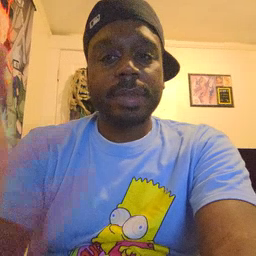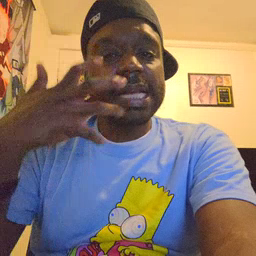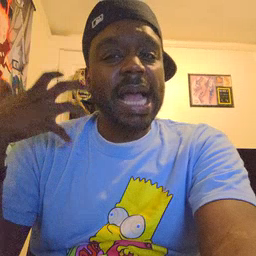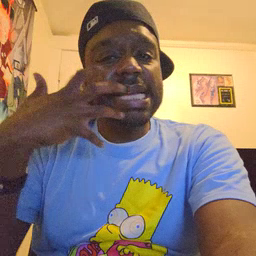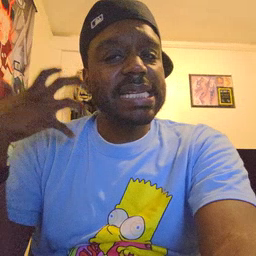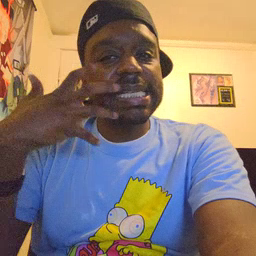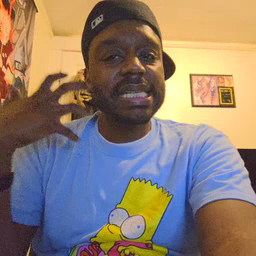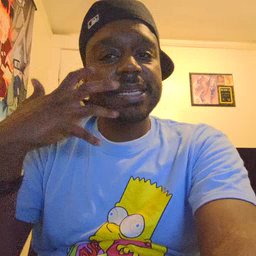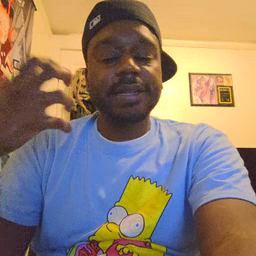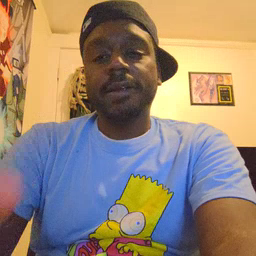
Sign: tiger